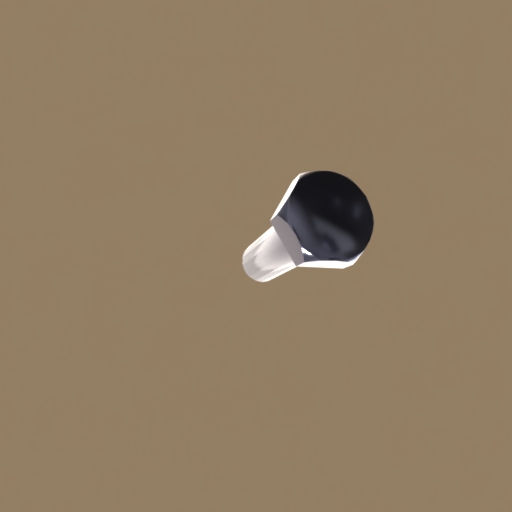
Label: bolt